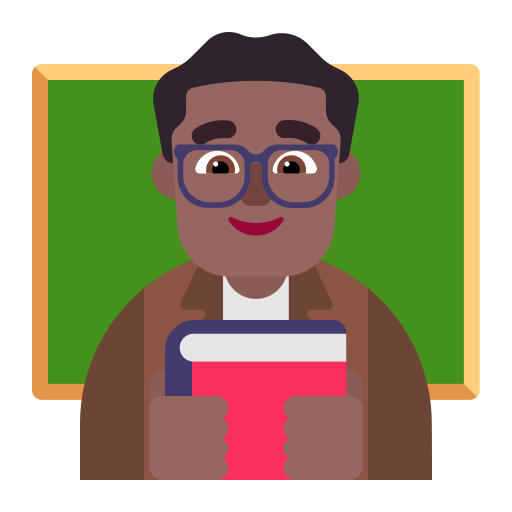
man teacher flat  dark